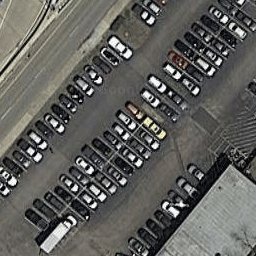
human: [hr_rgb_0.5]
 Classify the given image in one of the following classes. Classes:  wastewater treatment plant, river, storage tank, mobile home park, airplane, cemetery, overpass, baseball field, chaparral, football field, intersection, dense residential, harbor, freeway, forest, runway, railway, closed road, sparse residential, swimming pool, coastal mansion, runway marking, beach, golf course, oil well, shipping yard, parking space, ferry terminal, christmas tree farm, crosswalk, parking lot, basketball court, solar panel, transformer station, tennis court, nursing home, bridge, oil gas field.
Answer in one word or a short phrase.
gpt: parking lot